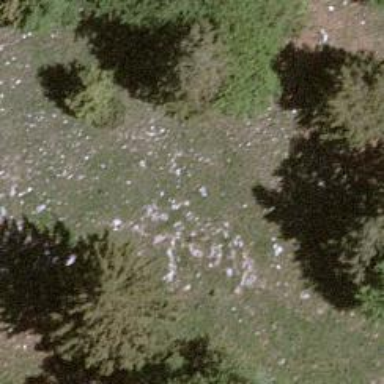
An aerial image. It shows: Single tag "natural: tree."